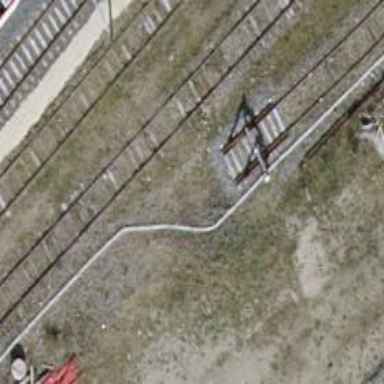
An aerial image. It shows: Railway buffer stop.